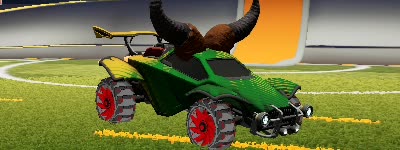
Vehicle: octane